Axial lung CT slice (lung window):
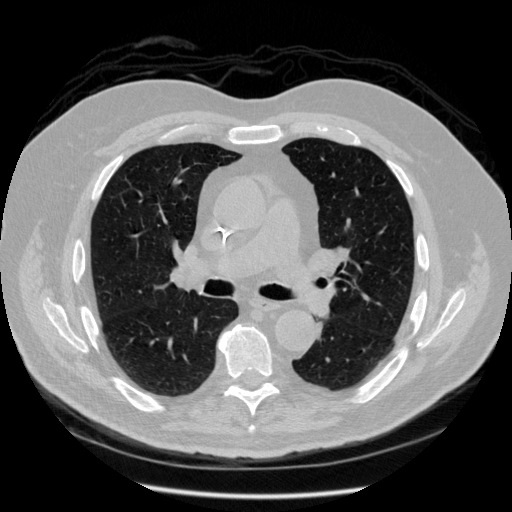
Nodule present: no